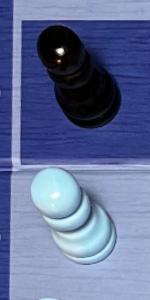
Label: Pawn_White